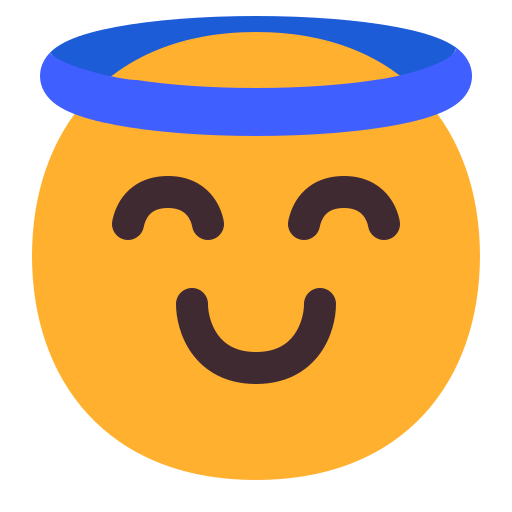
smiling face with halo flat